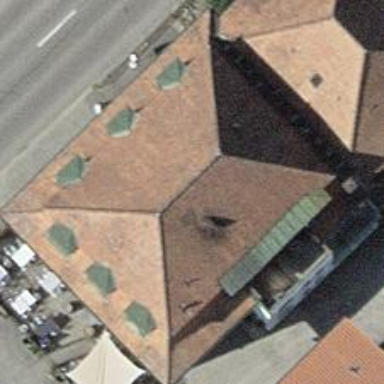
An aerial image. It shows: Restaurant.